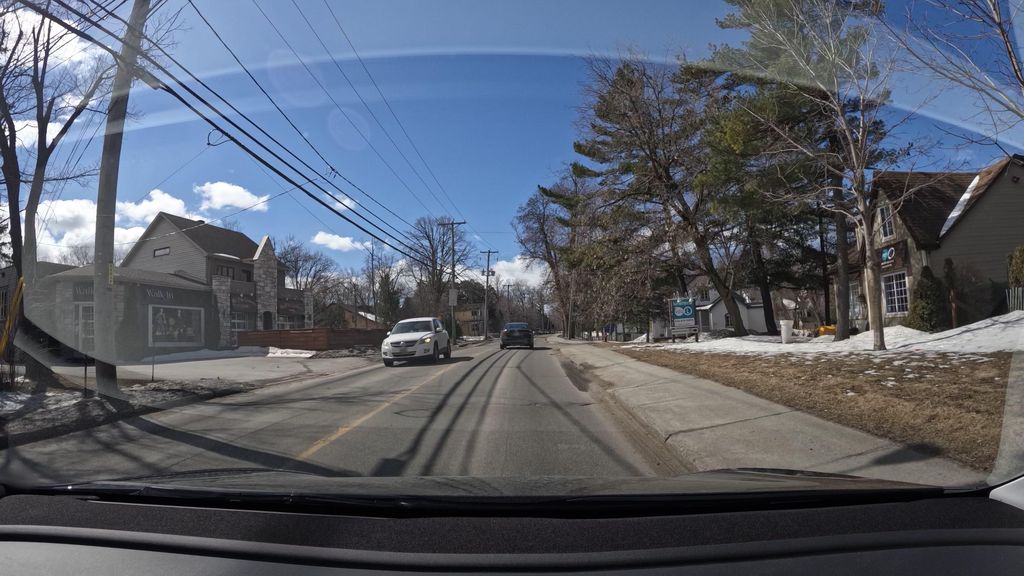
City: montreal